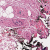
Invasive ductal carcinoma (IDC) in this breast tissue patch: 0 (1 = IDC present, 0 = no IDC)